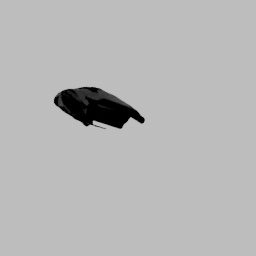
Label: people